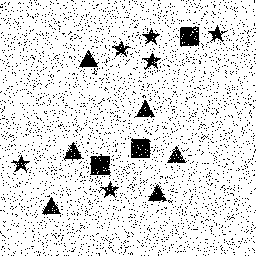
Squares: 3
Triangles: 6
Stars: 6
Total shapes: 15